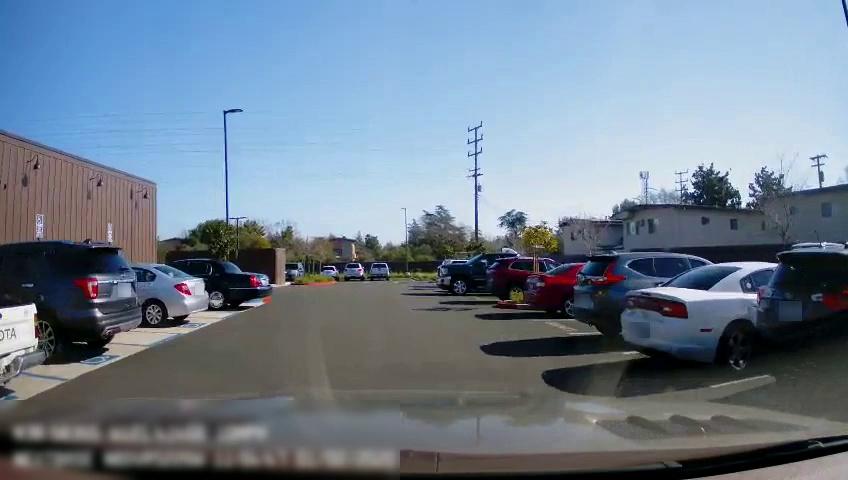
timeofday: Day
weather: Sunny
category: Drivable Space
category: Vehicles | Truck
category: Vehicles | SUV
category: Vehicles | Car
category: Vehicles | Car
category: Vehicles | SUV
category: Vehicles | Car
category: Vehicles | SUV
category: Vehicles | Truck
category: Vehicles | SUV
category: Vehicles | Car
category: Vehicles | SUV
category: Vehicles | Car
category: Vehicles | SUV
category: Vehicles | Truck
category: Vehicles | SUV